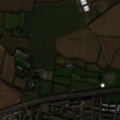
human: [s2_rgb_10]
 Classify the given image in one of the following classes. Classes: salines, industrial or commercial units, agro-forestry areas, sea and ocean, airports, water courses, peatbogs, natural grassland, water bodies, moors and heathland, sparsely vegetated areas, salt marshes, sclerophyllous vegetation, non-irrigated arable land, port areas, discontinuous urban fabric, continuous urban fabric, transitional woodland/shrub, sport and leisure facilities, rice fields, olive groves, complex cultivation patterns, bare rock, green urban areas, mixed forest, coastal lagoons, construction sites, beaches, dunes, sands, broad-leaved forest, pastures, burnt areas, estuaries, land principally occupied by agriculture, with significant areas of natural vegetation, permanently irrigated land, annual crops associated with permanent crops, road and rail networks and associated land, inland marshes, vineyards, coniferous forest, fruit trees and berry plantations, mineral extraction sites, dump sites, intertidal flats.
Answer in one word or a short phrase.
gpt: discontinuous urban fabric, industrial or commercial units, road and rail networks and associated land, non-irrigated arable land, pastures